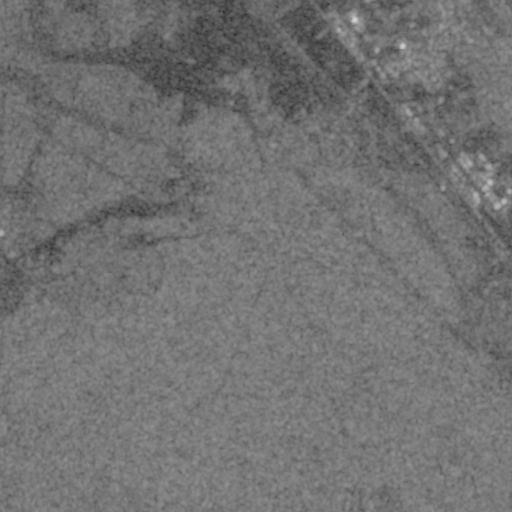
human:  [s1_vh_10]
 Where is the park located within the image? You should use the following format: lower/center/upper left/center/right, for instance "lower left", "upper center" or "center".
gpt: The park is located in the upper right of the image.
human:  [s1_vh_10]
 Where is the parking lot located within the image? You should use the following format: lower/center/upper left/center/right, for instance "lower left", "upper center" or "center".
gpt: The parking lot is located in the upper right of the image.
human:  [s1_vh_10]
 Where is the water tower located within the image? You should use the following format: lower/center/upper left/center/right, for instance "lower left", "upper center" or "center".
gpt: The water tower is located in the upper right of the image.
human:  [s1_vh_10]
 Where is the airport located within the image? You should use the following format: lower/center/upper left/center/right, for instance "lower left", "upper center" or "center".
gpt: There is no airport in the image.

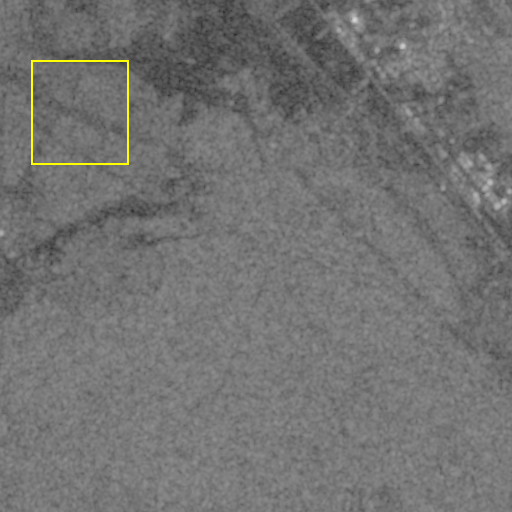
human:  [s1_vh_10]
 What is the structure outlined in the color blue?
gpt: There is no blue outline.
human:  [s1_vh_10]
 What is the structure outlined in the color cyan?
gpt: There is no structure outlined in cyan.